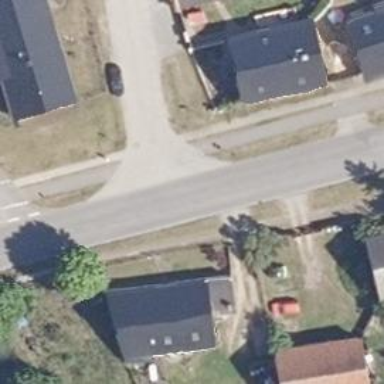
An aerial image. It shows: Road with "give way" sign.